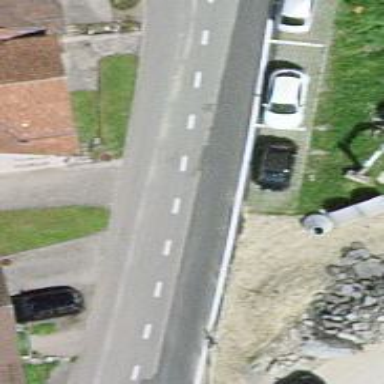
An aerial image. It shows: Tertiary road with parallel parking on the left lane.